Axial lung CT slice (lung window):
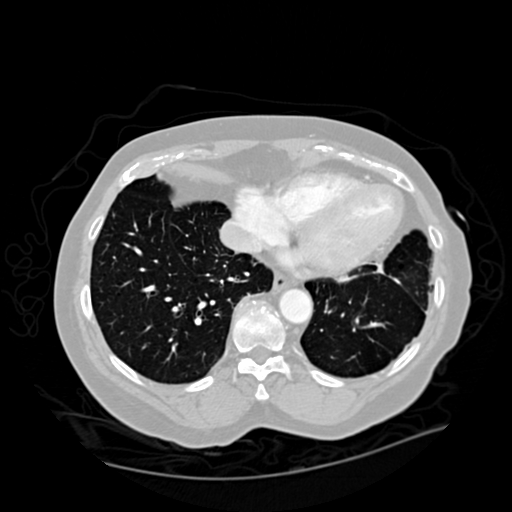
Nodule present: no